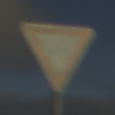
Verkehrszeichen: VorfahrtGewaehren
Umgebung: Outdoor, Nature
Tageszeit: SunriseSunset
Wetter: PartlyCloudy
Licht: Natural
Jahreszeit: NotSpecified
Kontrast: HighContrast